Interaction volume radius: 5 \u00c5
Interaction volume height: 20 \u00c5
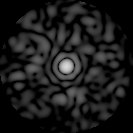
Disorder parameter: 0.8047